Frequency: 60000
Velocity: 0,186
Power: 15,9
Pulse duration: 0,0000001
Pass count: 1
Magnification: 10
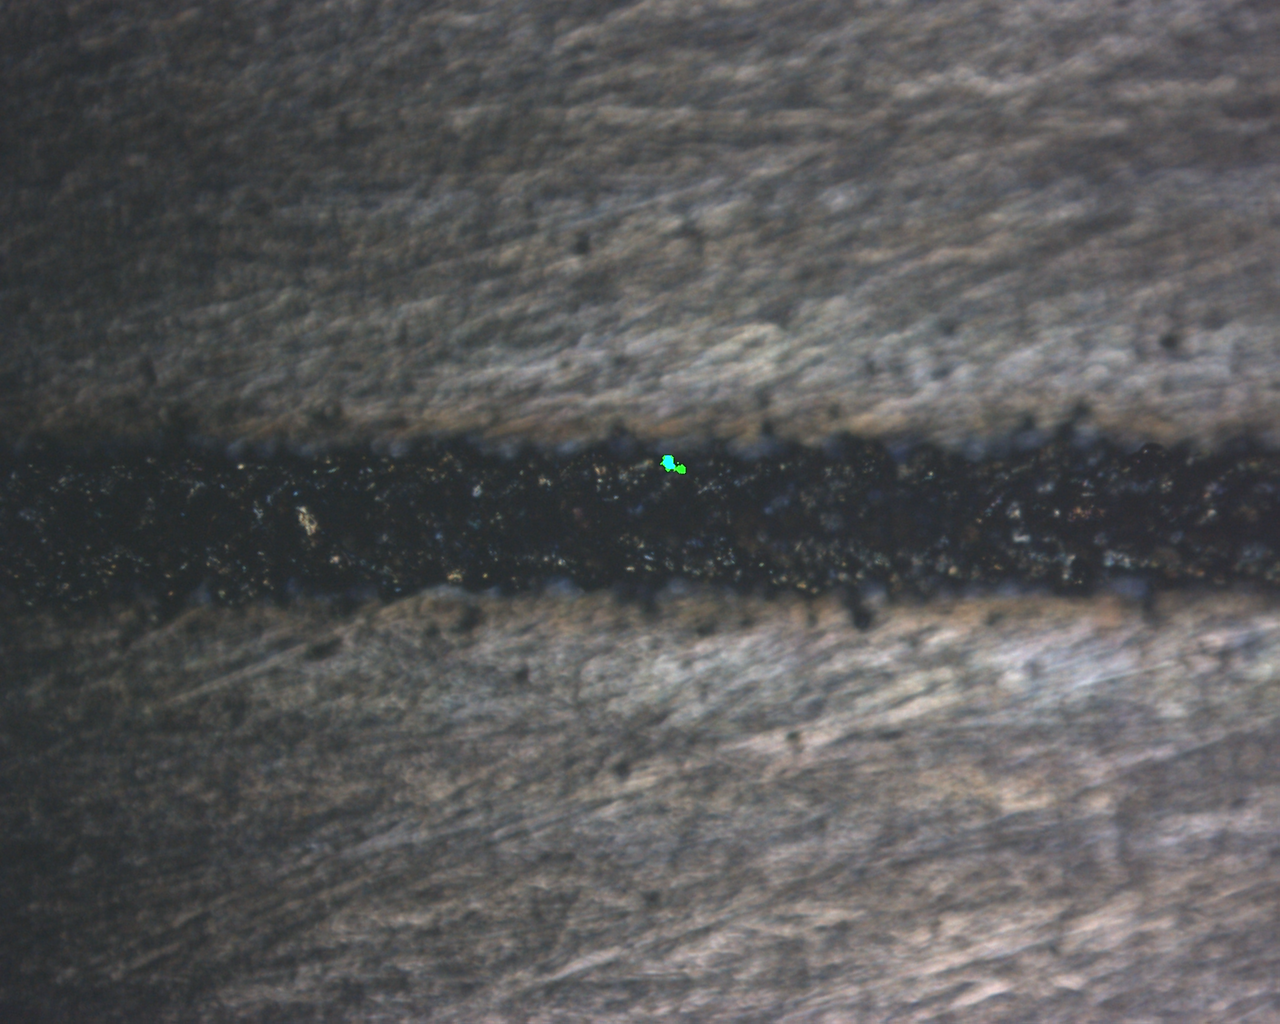
Measured width: 151.878
Other width: 42.83